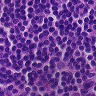
Metastatic tissue present: no